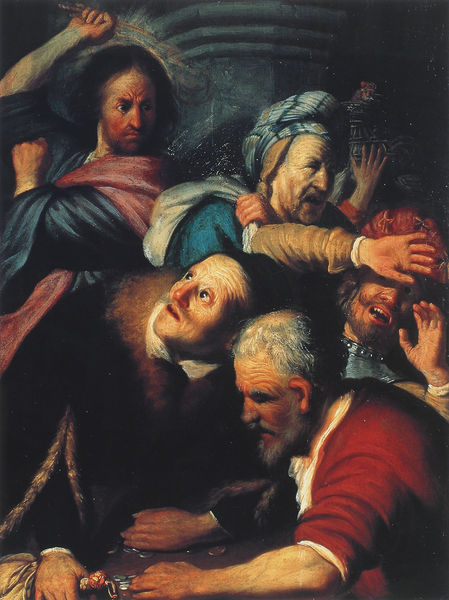
Titel: Christus vertreibt die Wechsler
Künstler: Harmensz van Rijn Rembrandt
Institution: Moskau, Das Pushkin Museum der Schönen Künste
Schlagwörter: blau, kampf, mann, köpfe, männer, ohr, tisch, rot, alt, bart, arm, augen, gesicht, pelz, fünf, reich, kopfbedeckung, angst, edel, spiel, geld, streit, schlag, schläge, beutel, sims, wut, turban, schlagen, schrei, rute, zorn, münzen, erstaunen, deckung, gsichter